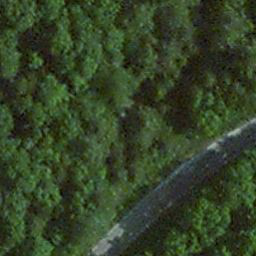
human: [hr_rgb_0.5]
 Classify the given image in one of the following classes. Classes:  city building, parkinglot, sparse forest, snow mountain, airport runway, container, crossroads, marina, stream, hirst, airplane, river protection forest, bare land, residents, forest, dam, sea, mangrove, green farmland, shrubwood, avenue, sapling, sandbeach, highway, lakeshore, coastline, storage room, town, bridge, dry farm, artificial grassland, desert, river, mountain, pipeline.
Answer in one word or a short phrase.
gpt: avenue